Question: I am doing some really basic experiments around some 2D work in GL. I'm trying to draw a "picture frame" around an rectangular area. I'd like for the frame to have a consistent gradient all the way around, and so I'm constructing it with geometry that looks like four quads, one on each side of the frame, tapered in to make trapezoids that effectively have miter joins.
The vert coords are the same on the "inner" and "outer" rectangles, and the colors are the same for all inner and all outer as well, so I'd expect to see perfect blending at the edges.
But notice in the image below how there appears to be a "seam" in the corner of the join that's lighter than it should be.
I feel like I'm missing something conceptually in the math that explains this. Is this artifact somehow a result of the gradient slope? If I change all the colors to opaque blue (say), I get a perfect solid blue frame as expected.
Code added below. Sorry kinda verbose. Using 2-triangle fans for the trapezoids instead of quads.
Thanks!

'''
glClearColor(1.0, 1.0, 1.0, 1.0);
glClear(GL_COLOR_BUFFER_BIT);
glEnableClientState(GL_VERTEX_ARRAY);
glEnableClientState(GL_COLOR_ARRAY);
// Prep the color array. This is the same for all trapezoids.
// 4 verts * 4 components/color = 16 values.
GLfloat colors[16];
colors[0] = 0.0;
colors[1] = 0.0;
colors[2] = 1.0;
colors[3] = 1.0;
colors[4] = 0.0;
colors[5] = 0.0;
colors[6] = 1.0;
colors[7] = 1.0;
colors[8] = 1.0;
colors[9] = 1.0;
colors[10] = 1.0;
colors[11] = 1.0;
colors[12] = 1.0;
colors[13] = 1.0;
colors[14] = 1.0;
colors[15] = 1.0;
// Draw the trapezoidal frame areas. Each one is two triangle fans.
// Fan of 2 triangles = 4 verts = 8 values
GLfloat vertices[8];
float insetOffset = 100;
float frameMaxDimension = 1000;
// Bottom
vertices[0] = 0;
vertices[1] = 0;
vertices[2] = frameMaxDimension;
vertices[3] = 0;
vertices[4] = frameMaxDimension - insetOffset;
vertices[5] = 0 + insetOffset;
vertices[6] = 0 + insetOffset;
vertices[7] = 0 + insetOffset;
glVertexPointer(2, GL_FLOAT , 0, vertices);
glColorPointer(4, GL_FLOAT, 0, colors);
glDrawArrays(GL_TRIANGLE_FAN, 0, 4);
// Left
vertices[0] = 0;
vertices[1] = frameMaxDimension;
vertices[2] = 0;
vertices[3] = 0;
vertices[4] = 0 + insetOffset;
vertices[5] = 0 + insetOffset;
vertices[6] = 0 + insetOffset;
vertices[7] = frameMaxDimension - inset;
glVertexPointer(2, GL_FLOAT , 0, vertices);
glColorPointer(4, GL_FLOAT, 0, colors);
glDrawArrays(GL_TRIANGLE_FAN, 0, 4);
/* top & right would be as expected... */
glDisableClientState(GL_COLOR_ARRAY);
glDisableClientState(GL_VERTEX_ARRAY);
'''
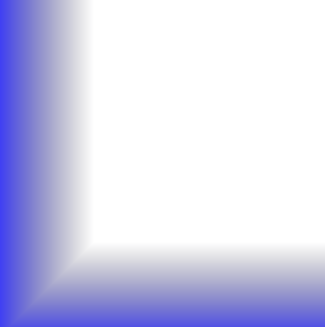
Answer: As @Newbie posted in the comments,
> @quixoto: open your image in Paint program, click with fill tool somewhere in the seam, and you see it makes 90 degree angle line there... means theres only 1 color, no brighter anywhere in the "seam". its just an illusion.
True. While I'm not familiar with this part of math under OpenGL, I believe this is the implicit result of how the interpolation of colors between the triangle vertices is performed... I'm positive that it's called "Bilinear interpolation".
So what to do to solve that? One possibility is to use a texture and just draw a textured quad (or several textured quads).
However, it should be easy to generate such a border in a .
## A nice solution using a GLSL shader...
---
Assume you're drawing a rectangle with the bottom-left corner having texture coords equal to (0,0), and the top-right corner with (1,1).
Then generating the "miter" procedurally in a fragment shader would look like this, if I'm correct:
'''
varying vec2 coord;
uniform vec2 insetWidth; // width of the border in %, max would be 0.5
void main() {
vec3 borderColor = vec3(0,0,1);
vec3 backgroundColor = vec3(1,1,1);
// x and y inset, 0..1, 1 means border, 0 means centre
vec2 insets = max(-coord + insetWidth, vec2(0,0)) / insetWidth;
'''
If I'm correct so far, then now for every pixel the value of 'insets.x' has a value in the range '[0..1]'
determining how deep a given point is into the border horizontally,
and 'insets.y' has the similar value for vertical depth.
The left vertical bar has 'insets.y == 0,'
the bottom horizontal bar has 'insets.x = 0,', and the lower-left corner has the pair (insets.x, insets.y) covering the whole 2D range from (0,0) to (1,1). See the pic for clarity:

Now we want a transformation which for a given (x,y) pair will give us ONE value '[0..1]' determining how to mix background and foreground color. 1 means 100% border, 0 means 0% border. And this can be done in several ways!
The function should obey the requirements:
- - -
Assume such function:
'''
float bias = max(insets.x,insets.y);
'''
It satisfies those requirements. Actually, I'm pretty sure that this function would give you the same "sharp" edge as you have above. Try to calculate it on a paper for a selection of coordinates inside that bottom-left rectangle.
If we want to have a smooth, round miter there, we just need another function here. I think that something like this would be sufficient:
'''
float bias = min( length(insets) , 1 );
'''
The 'length()' function here is just 'sqrt(insets.x*insets.x + insets.y*insets.y)'. What's important: This translates to: "the farther away (in terms of Euclidean distance) we are from the border, the more visible the border should be", and the min() is just to make the result not greater than 1 (= 100%).
Note that our original function adheres to exactly the same definition - but the distance is calculated according to the Chessboard (Chebyshev) metric, not the Euclidean metric.
This implies that using, for example, Manhattan metric instead, you'd have a third possible miter shape! It would be defined like this:
'''
float bias = min(insets.x+insets.y, 1);
'''
I predict that this one would also have a visible "diagonal line", but the diagonal would be in the other direction ('""').
OK, so for the rest of the code, when we have the bias [0..1], we just need to mix the background and foreground color:
'''
vec3 finalColor = mix(borderColor, backgroundColor, bias);
gl_FragColor = vec4(finalColor, 1); // return the calculated RGB, and set alpha to 1
}
'''
And that's it! Using GLSL with OpenGL makes life simpler. Hope that helps!